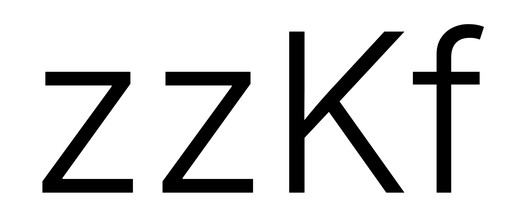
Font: Inter_Light